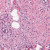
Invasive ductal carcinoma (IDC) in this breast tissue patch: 1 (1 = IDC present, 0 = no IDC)